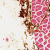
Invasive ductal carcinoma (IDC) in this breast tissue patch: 0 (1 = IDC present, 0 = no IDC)